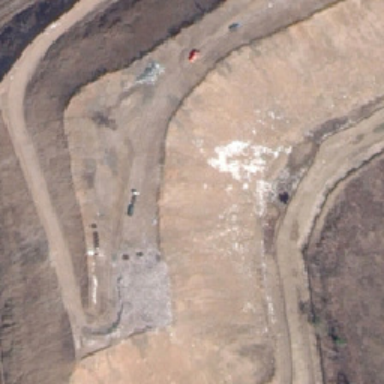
A river flowing in the wasteland .